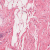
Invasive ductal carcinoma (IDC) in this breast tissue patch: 0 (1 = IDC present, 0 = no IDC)